Current action and preconditions to check: trajectory_clear

Your task: For each precondition in the list above, predict whether it will hold at this action.

Consider the current scene as observed from the mobile robot's camera, and analyze the predicted future states of all dynamic agents (e.g., people, animals, vehicles, or any moving entities) within the NEXT SECOND.

IMPORTANT: Only answer "very likely" if you are absolutely certain—based on strong, clear evidence—that a dynamic agent will violate the precondition in the predicted future state. Do NOT answer "very likely" for unlikely, ambiguous, or low-probability risks.

Ask yourself for each precondition: Is there a high probability, with clear and convincing evidence, that the predicted future states of any dynamic agent will interfere with the predicted future state of the currently executing action within the NEXT SECOND, causing that precondition to fail?

Assess the risk level based on these predictions. Use "likely" or "very likely" if motions create a clear risk of interference.

Use "neutral" or "improbable" if agents are nearby but their predicted paths are clearly diverging or non-conflicting.

Failure Risk Categories: "very improbable", "improbable", "neutral", "likely", "very likely"

Answer Format: Output ONLY the probability_of_failure value from these categories: "very improbable", "improbable", "neutral", "likely", "very likely"

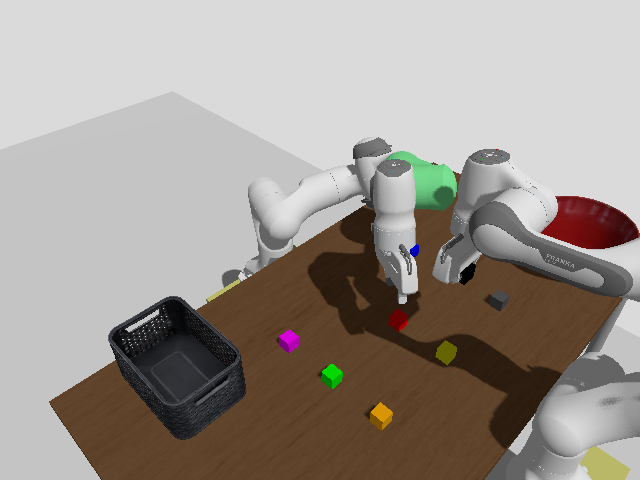

Answer: neutral